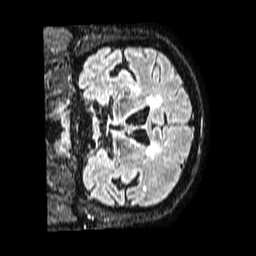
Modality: FLAIR
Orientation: coronal
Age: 65
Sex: male
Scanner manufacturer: philips
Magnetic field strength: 1.5 T
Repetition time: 4.8 s
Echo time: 0.3 s